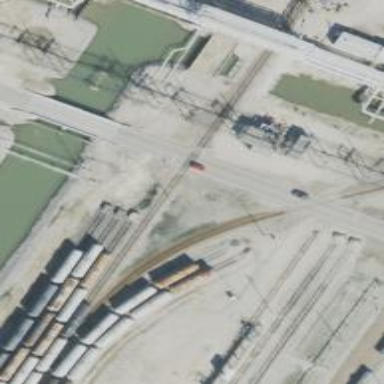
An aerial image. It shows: Railway spur service.